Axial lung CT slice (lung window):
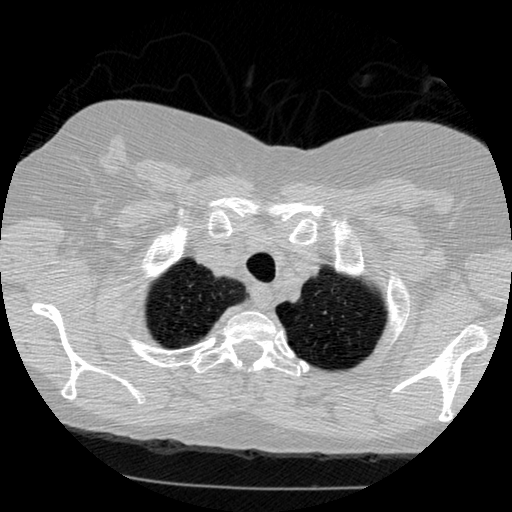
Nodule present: no